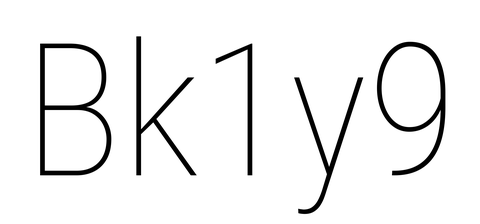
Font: Roboto_Condensed_Thin